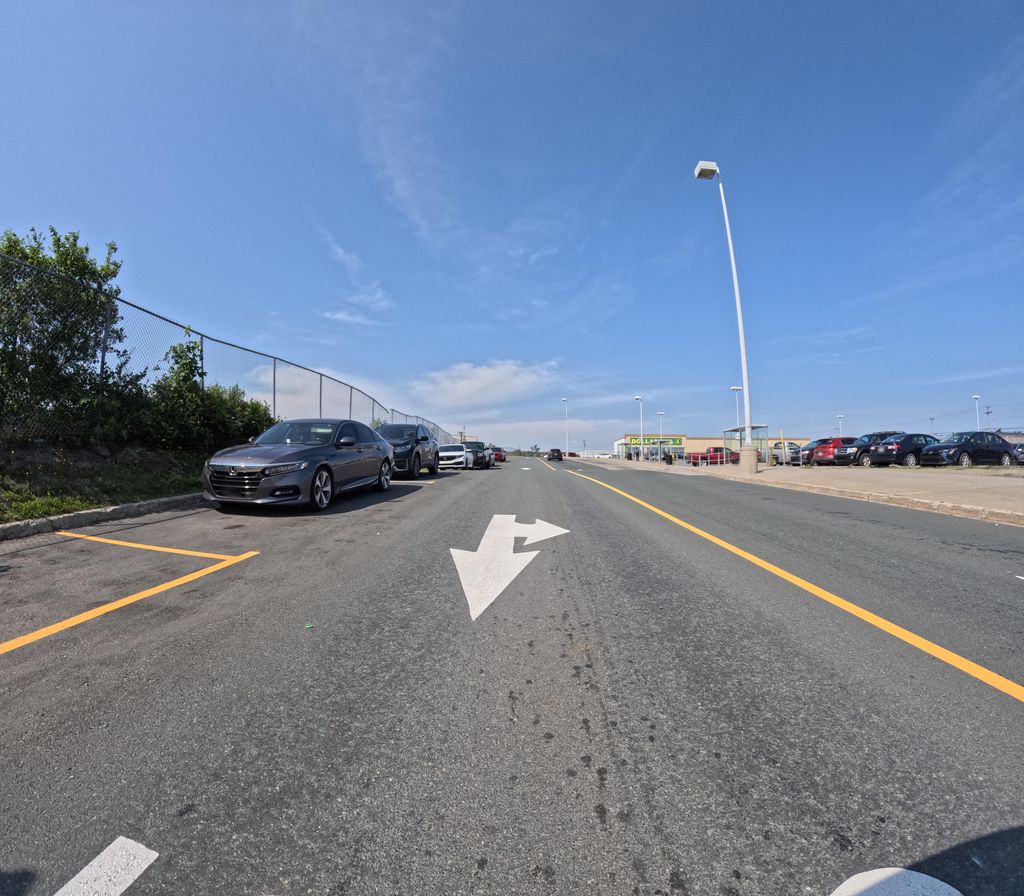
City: st_johns